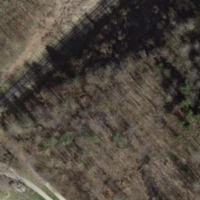
EUNIS habitat code: 41
Species observed at this site:
Dianthus armeria